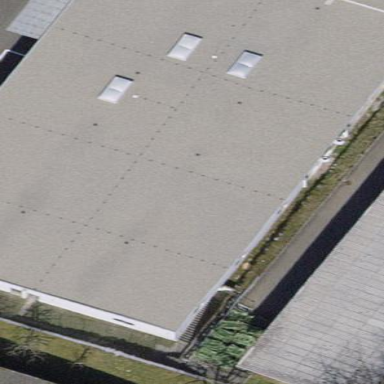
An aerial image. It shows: Industrial building.